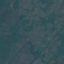
Land use / land cover: HerbaceousVegetation